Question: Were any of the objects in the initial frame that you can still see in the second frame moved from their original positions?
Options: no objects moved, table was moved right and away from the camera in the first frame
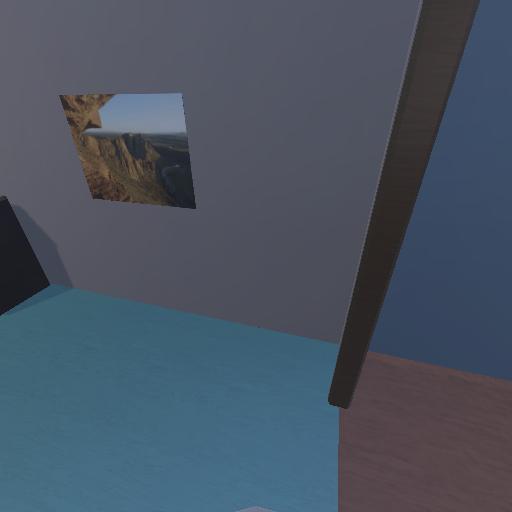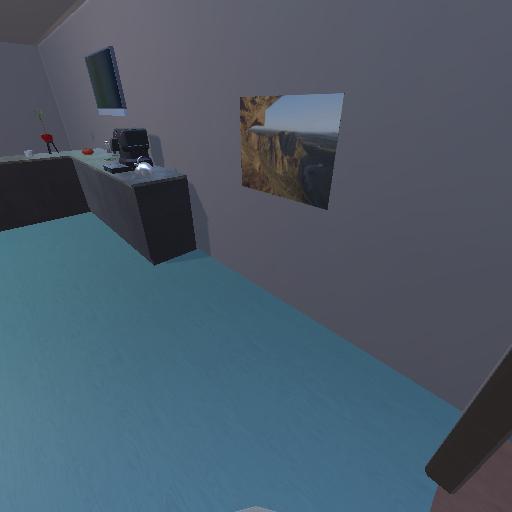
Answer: no objects moved